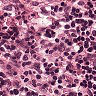
Metastatic tissue present: no